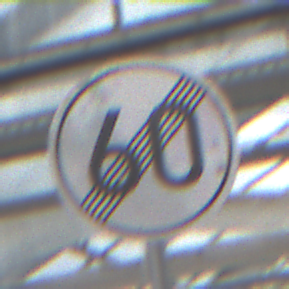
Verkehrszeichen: EndeGeschwindigkeit60
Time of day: Midday
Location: Roofed (Special)
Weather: Overcast
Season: NotSpecified
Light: Natural